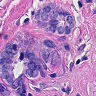
Metastatic tissue present: yes